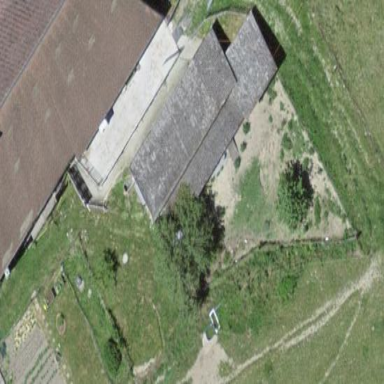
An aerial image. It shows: Sty building.